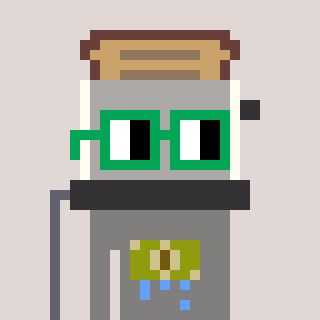
a pixel art character with square green glasses, a toaster-shaped head and a bluegrey-colored body on a warm background